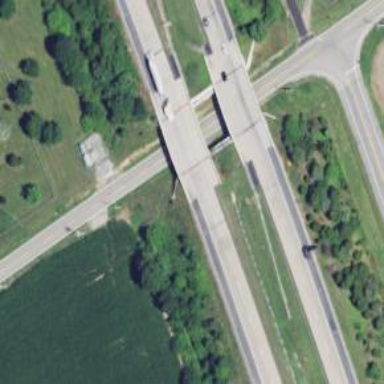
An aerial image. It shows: Bridge over motorway.